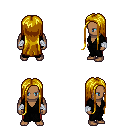
a pixel art fantasy rpg character, male body template, human, dark skin, gray robe, red pants, blonde extra-long hairstyle, white cloth bandages, four views (front, back, left, right), 2x2 character sprite sheet, small pixel art, hard edges, no anti-aliasing